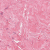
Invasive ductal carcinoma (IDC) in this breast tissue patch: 0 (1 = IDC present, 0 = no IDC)